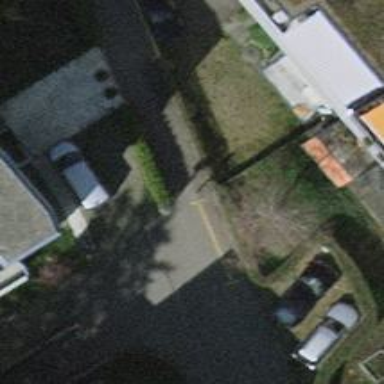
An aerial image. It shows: Bollard.